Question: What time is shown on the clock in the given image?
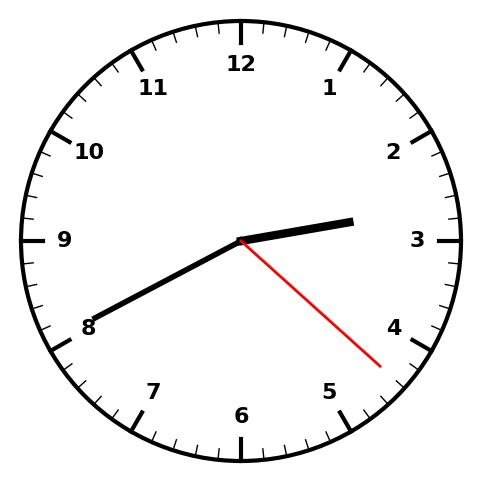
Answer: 02:40:22